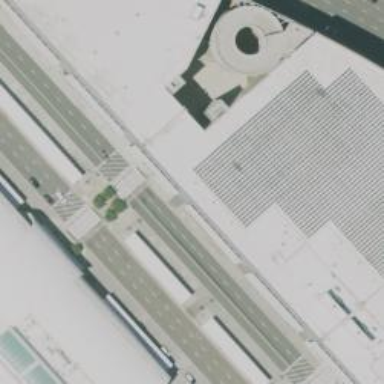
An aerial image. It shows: Car rental facility.